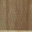
Piece: xx